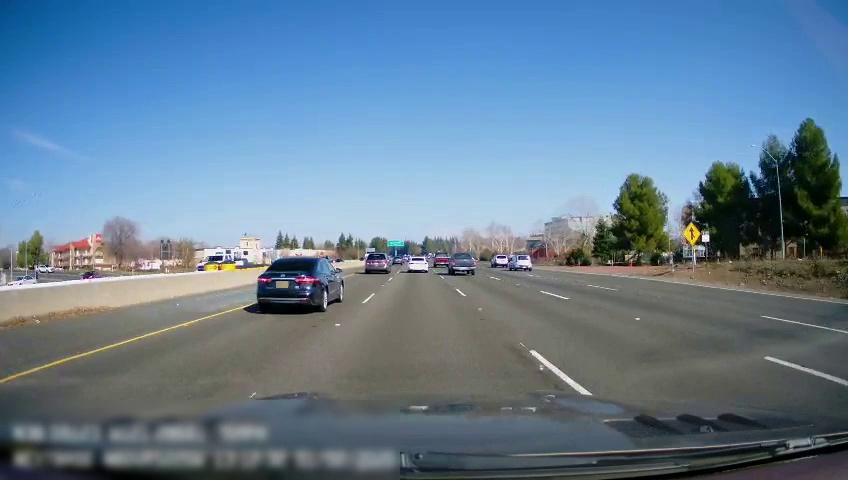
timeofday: Day
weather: Sunny
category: Drivable Space
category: Drivable Space
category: Vehicles | Truck
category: Vehicles | Car
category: Vehicles | Truck
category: Vehicles | SUV
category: Vehicles | Car
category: Vehicles | SUV
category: Vehicles | Car
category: Vehicles | Car
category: Vehicles | SUV
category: Vehicles | Car
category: Vehicles | Car
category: Lanes | Alternate Lane
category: Lanes | Alternate Lane
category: Lanes | Alternate Lane
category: Lanes | Current Lane
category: Lanes | Current Lane
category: Lanes | Alternate Lane
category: Traffic | Signs
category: Traffic | Signs